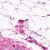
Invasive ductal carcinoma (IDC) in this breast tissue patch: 0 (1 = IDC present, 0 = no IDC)